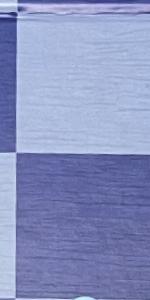
Label: Empty